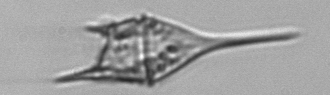
Label: Tripos_lineatus